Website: home-depot
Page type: delivery-shipping
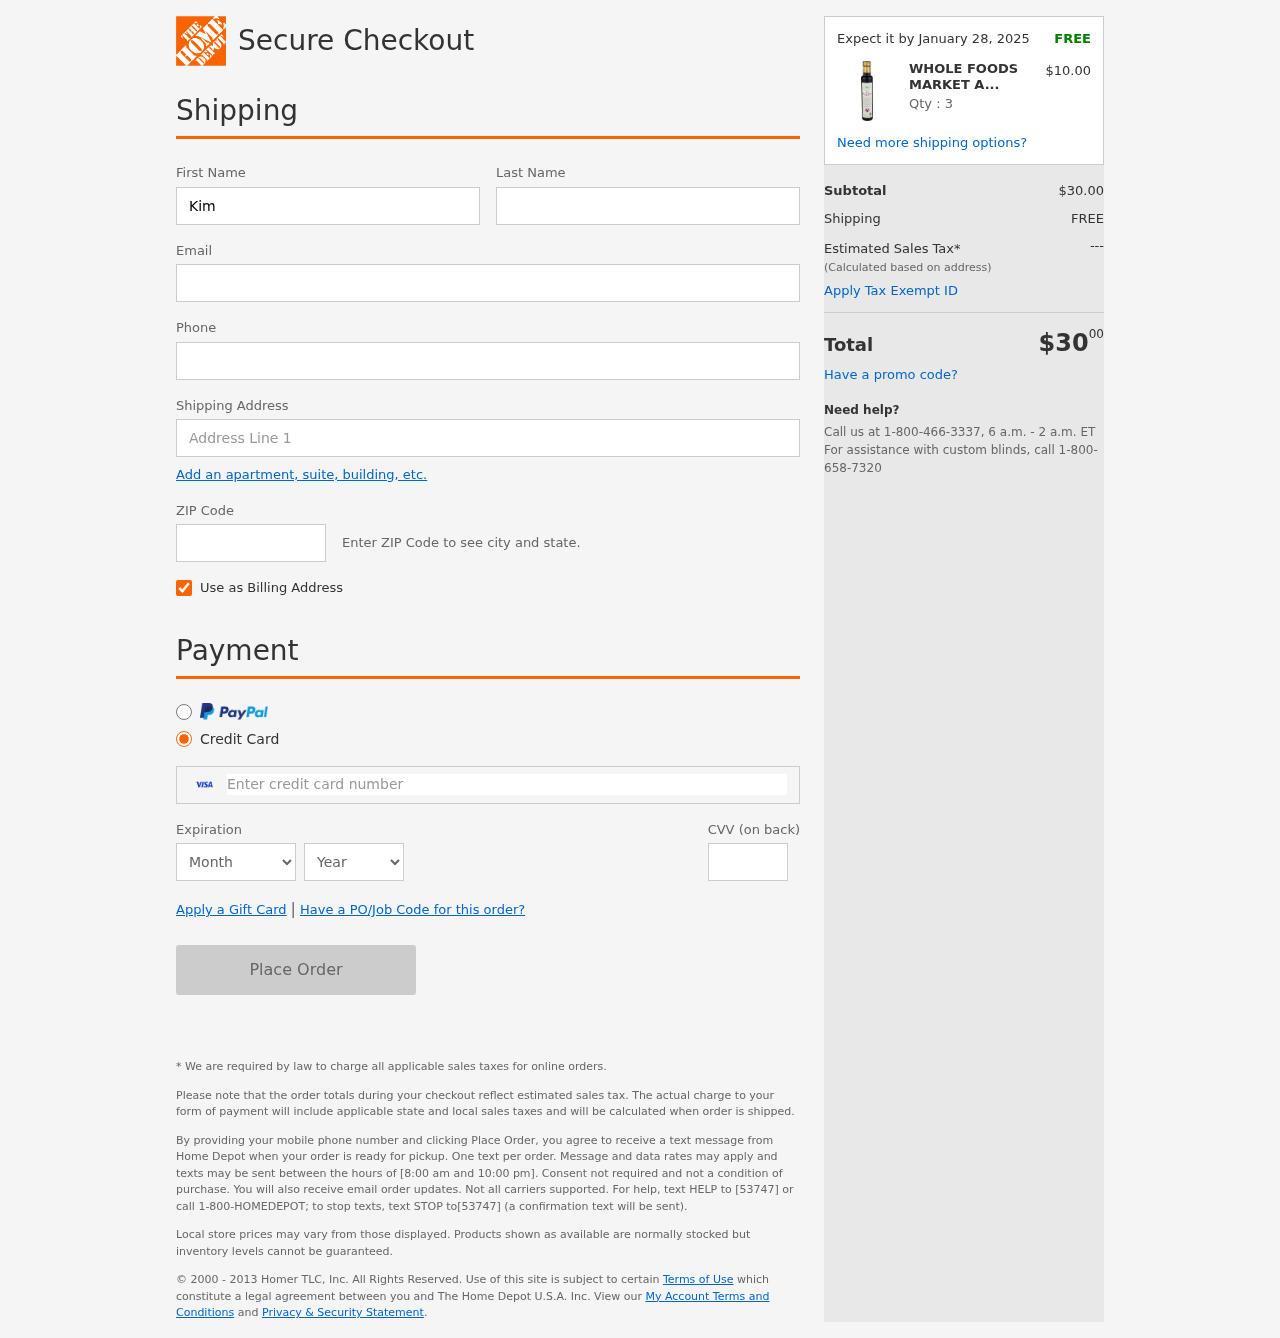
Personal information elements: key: PII_CARD_CVV
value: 145
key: PII_CARD_EXPIRY_MONTH
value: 08
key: PII_CARD_EXPIRY_YEAR
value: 27
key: PII_CARD_NUMBER
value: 4042 1549 3885 4566
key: PII_EMAIL
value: kimberly_smith@hotmail.com
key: PII_FIRSTNAME
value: Kimberly
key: PII_LASTNAME
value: Smith
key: PII_PHONE
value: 7366139018
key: PII_POSTCODE
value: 81305
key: PII_STREET
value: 8405 Nelson Canyon Suite 085
Product elements: key: PRODUCT1_NAME
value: WHOLE FOODS MARKET Aged Balsamic Vinegar of Modena, 8.5 FZ
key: PRODUCT1_PRICE
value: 10
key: PRODUCT1_QUANTITY
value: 3
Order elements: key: ORDER_DELIVERY_DATE
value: Expect it by January 28, 2025
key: ORDER_SUBTOTAL
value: $30.00
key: ORDER_SHIPPING_COST
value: FREE
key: ORDER_TOTAL
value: $3000